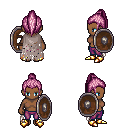
a pixel art fantasy rpg character, female body template, human, dark skin, gray tattered cape, magenta pants, pink long topknot hairstyle, gold boots, shield, four views (front, back, left, right), 2x2 character sprite sheet, small pixel art, hard edges, no anti-aliasing